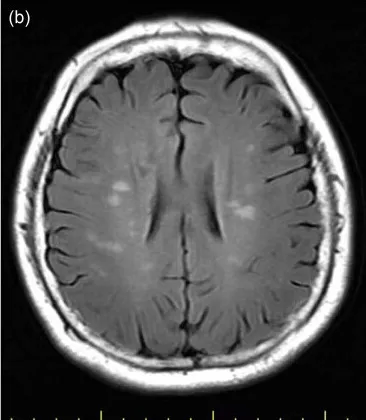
(b) Acute cerebral infarction.
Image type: radiology (mri)